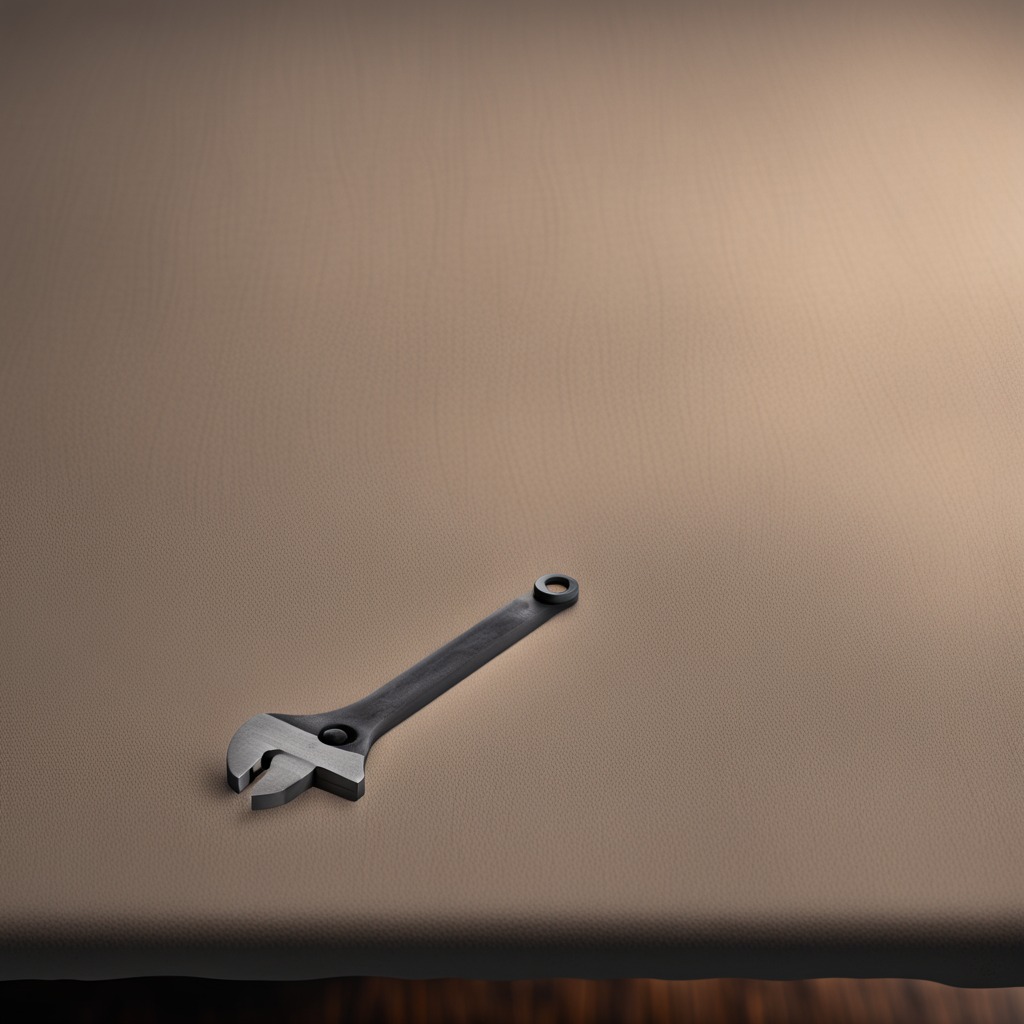
An wrench is lying on the wooden table inside a workshop at night.